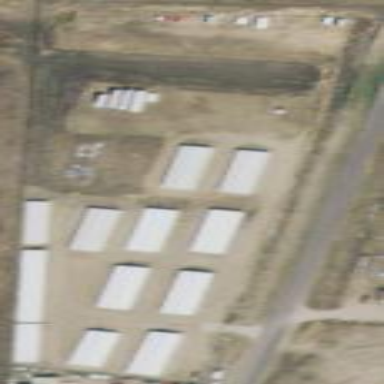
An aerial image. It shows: Storage rental shop.